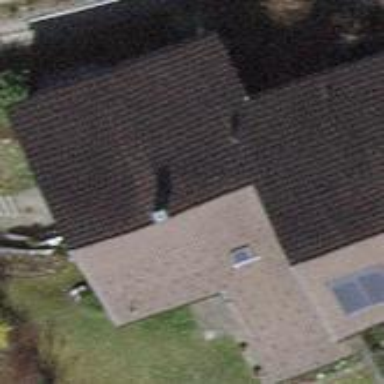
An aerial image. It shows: Building with tiled roof.